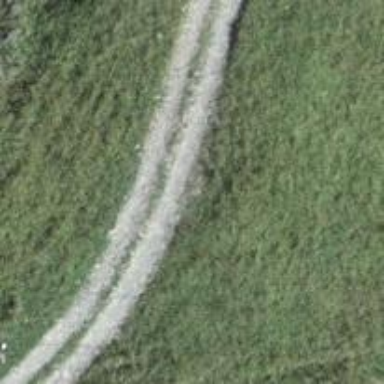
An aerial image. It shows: Gravel track with grade4 track type.